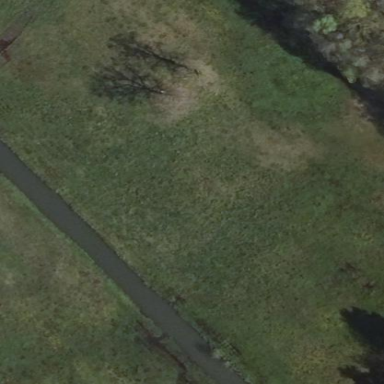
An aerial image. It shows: Wet meadow in natural wetland area.